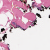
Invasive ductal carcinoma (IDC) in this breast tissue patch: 0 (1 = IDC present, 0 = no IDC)